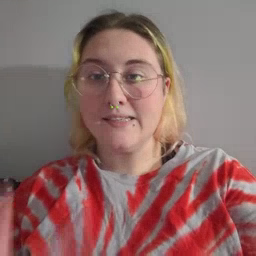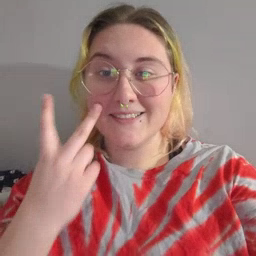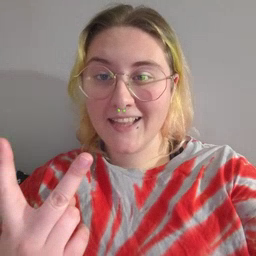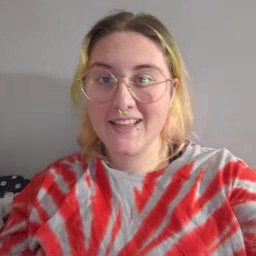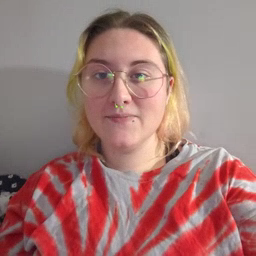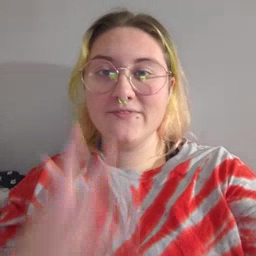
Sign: see